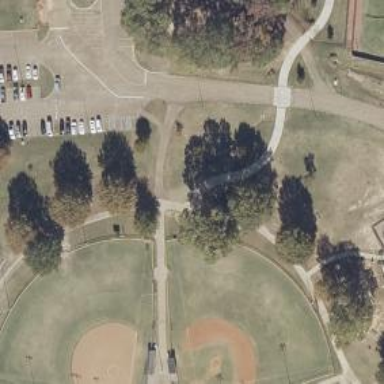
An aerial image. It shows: Baseball pitch for leisure land activities.